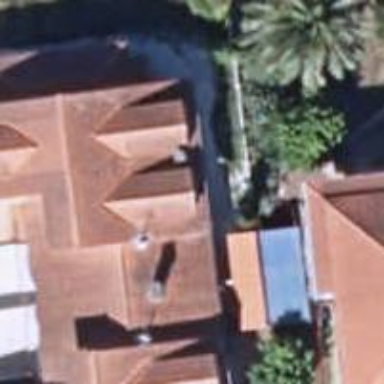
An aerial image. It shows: Simple house.